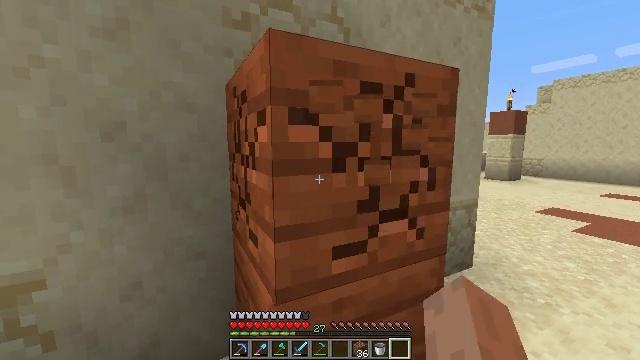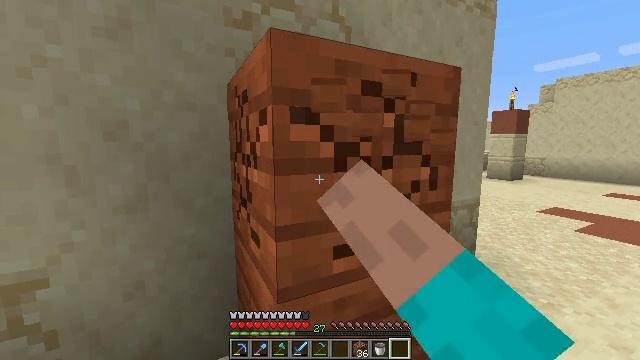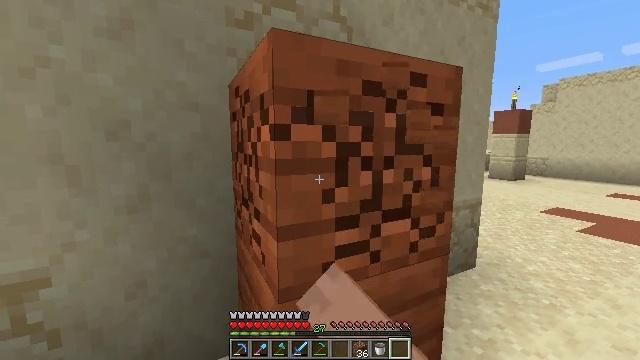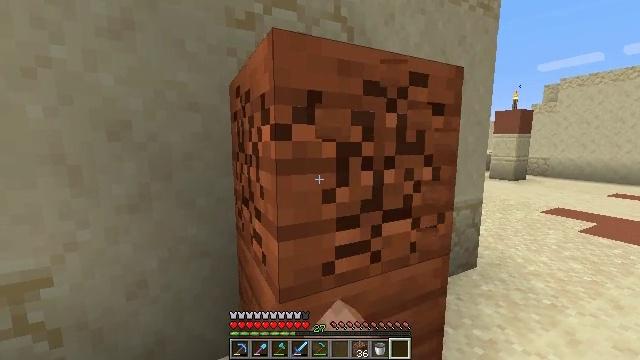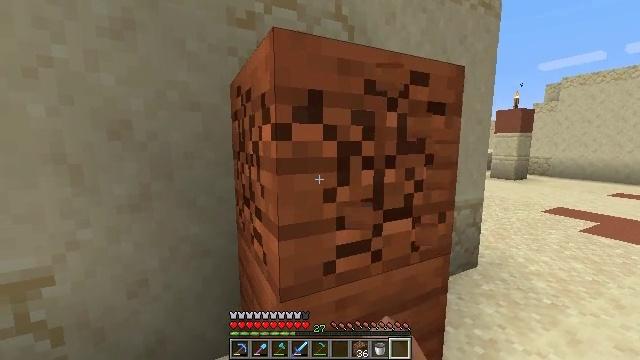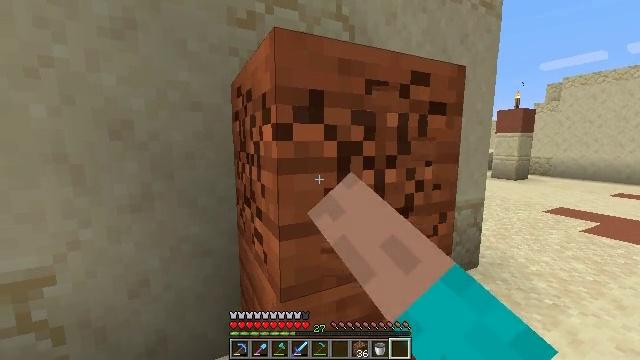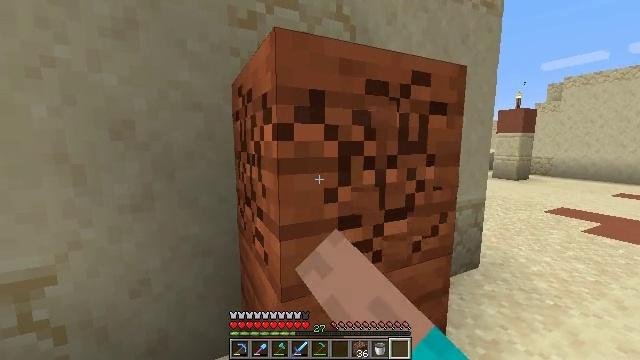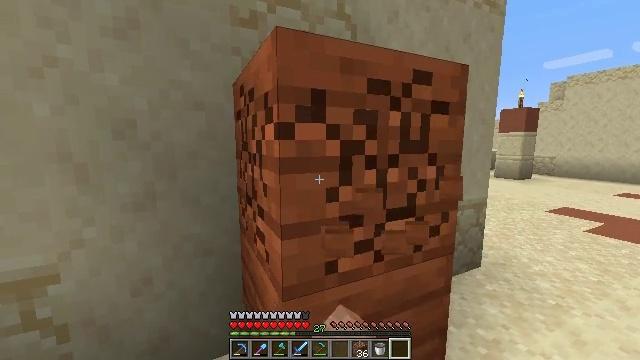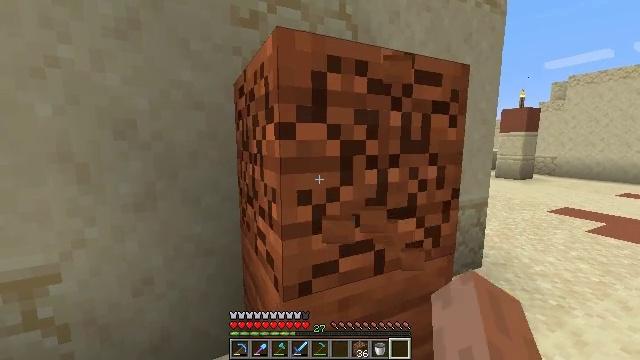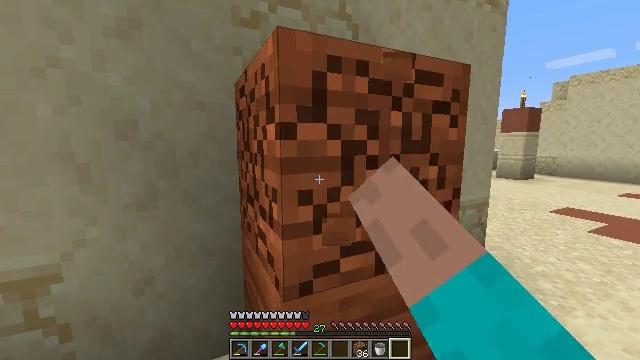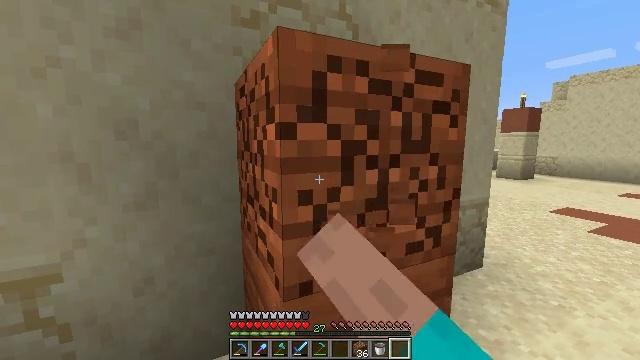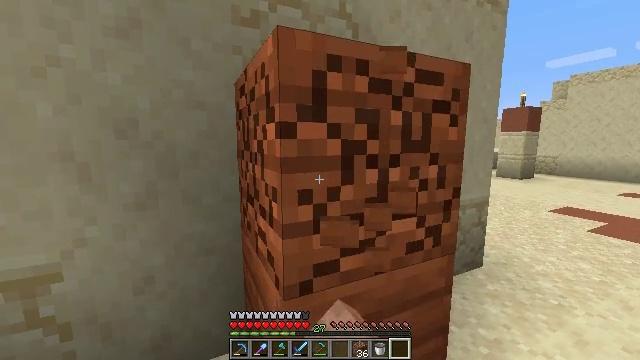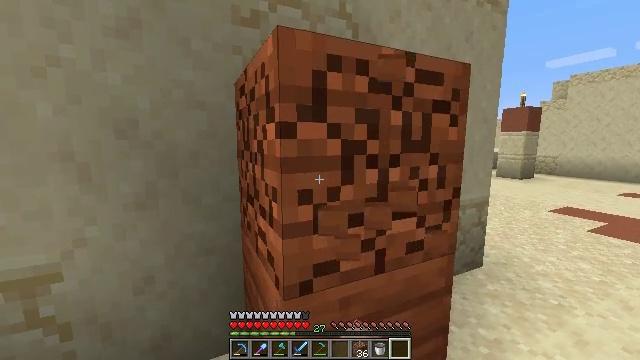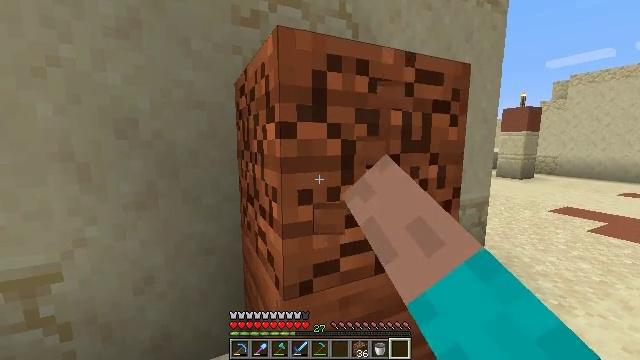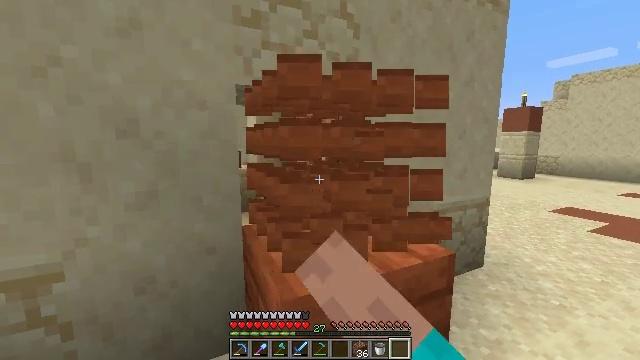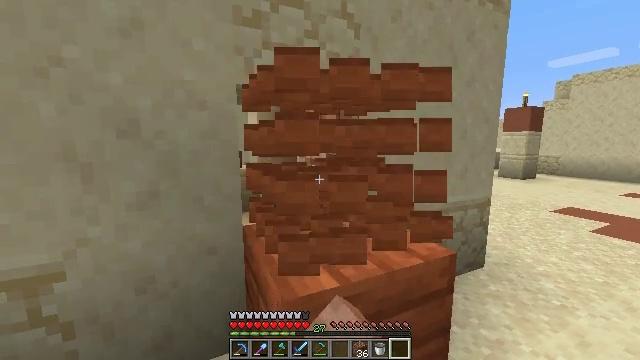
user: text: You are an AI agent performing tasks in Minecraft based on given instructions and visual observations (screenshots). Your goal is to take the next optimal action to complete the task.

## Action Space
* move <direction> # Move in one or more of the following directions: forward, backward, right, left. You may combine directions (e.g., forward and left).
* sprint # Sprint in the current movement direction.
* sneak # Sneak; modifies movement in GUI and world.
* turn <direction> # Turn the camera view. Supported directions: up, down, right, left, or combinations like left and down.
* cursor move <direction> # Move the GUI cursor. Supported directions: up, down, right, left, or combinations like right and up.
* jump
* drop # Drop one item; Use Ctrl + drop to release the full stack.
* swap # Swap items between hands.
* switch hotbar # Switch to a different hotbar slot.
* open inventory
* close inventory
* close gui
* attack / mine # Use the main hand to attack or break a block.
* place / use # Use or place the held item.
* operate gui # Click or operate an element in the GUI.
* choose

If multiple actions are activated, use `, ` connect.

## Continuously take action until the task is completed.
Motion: motion action
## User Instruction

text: Break the existing acacia planks.
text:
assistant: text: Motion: attack / mine
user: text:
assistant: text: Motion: attack / mine
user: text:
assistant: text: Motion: attack / mine
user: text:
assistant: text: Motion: attack / mine
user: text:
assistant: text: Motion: attack / mine
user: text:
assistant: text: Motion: attack / mine
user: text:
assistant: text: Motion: attack / mine
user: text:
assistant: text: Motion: attack / mine
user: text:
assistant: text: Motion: attack / mine
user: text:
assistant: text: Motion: attack / mine
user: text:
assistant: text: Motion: attack / mine
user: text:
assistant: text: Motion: attack / mine
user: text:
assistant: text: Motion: attack / mine
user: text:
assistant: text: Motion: attack / mine
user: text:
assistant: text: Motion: attack / mine
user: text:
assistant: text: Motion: attack / mine
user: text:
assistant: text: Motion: move right, attack / mine
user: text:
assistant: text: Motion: move right, attack / mine
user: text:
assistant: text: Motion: attack / mine